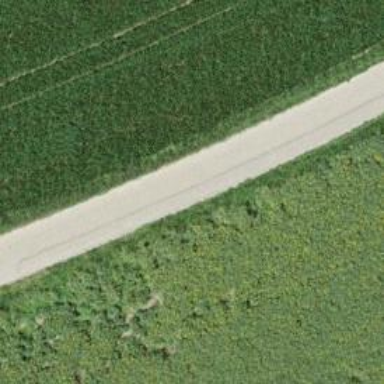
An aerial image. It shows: Unclassified road with asphalt surface.